Aerial crown-view tile of a tropical tree (Barro Colorado Island, Panama), acquired 20241216:
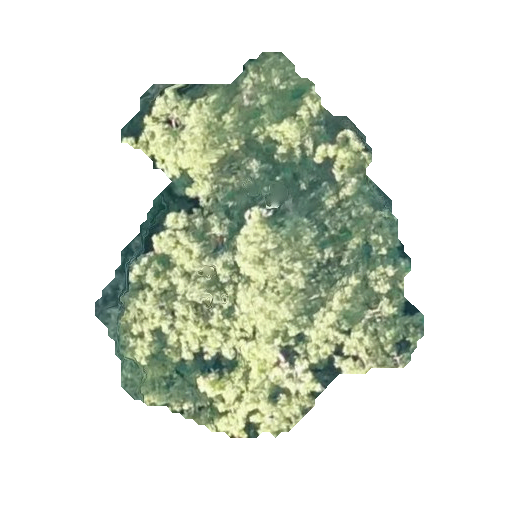
Species: Astronium graveolens
GBIF accepted scientific name: Astronium graveolens
Crown area: 121.767 m²